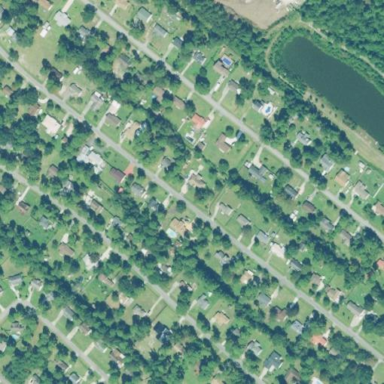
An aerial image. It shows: Residential area in subdivision.